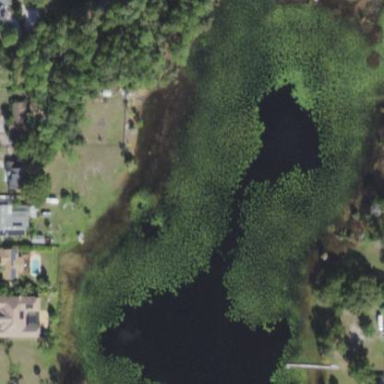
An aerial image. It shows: Beautiful lake surrounded by nature.